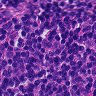
Metastatic tissue present: no